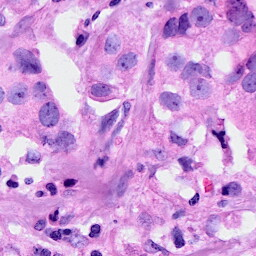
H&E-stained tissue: Breast